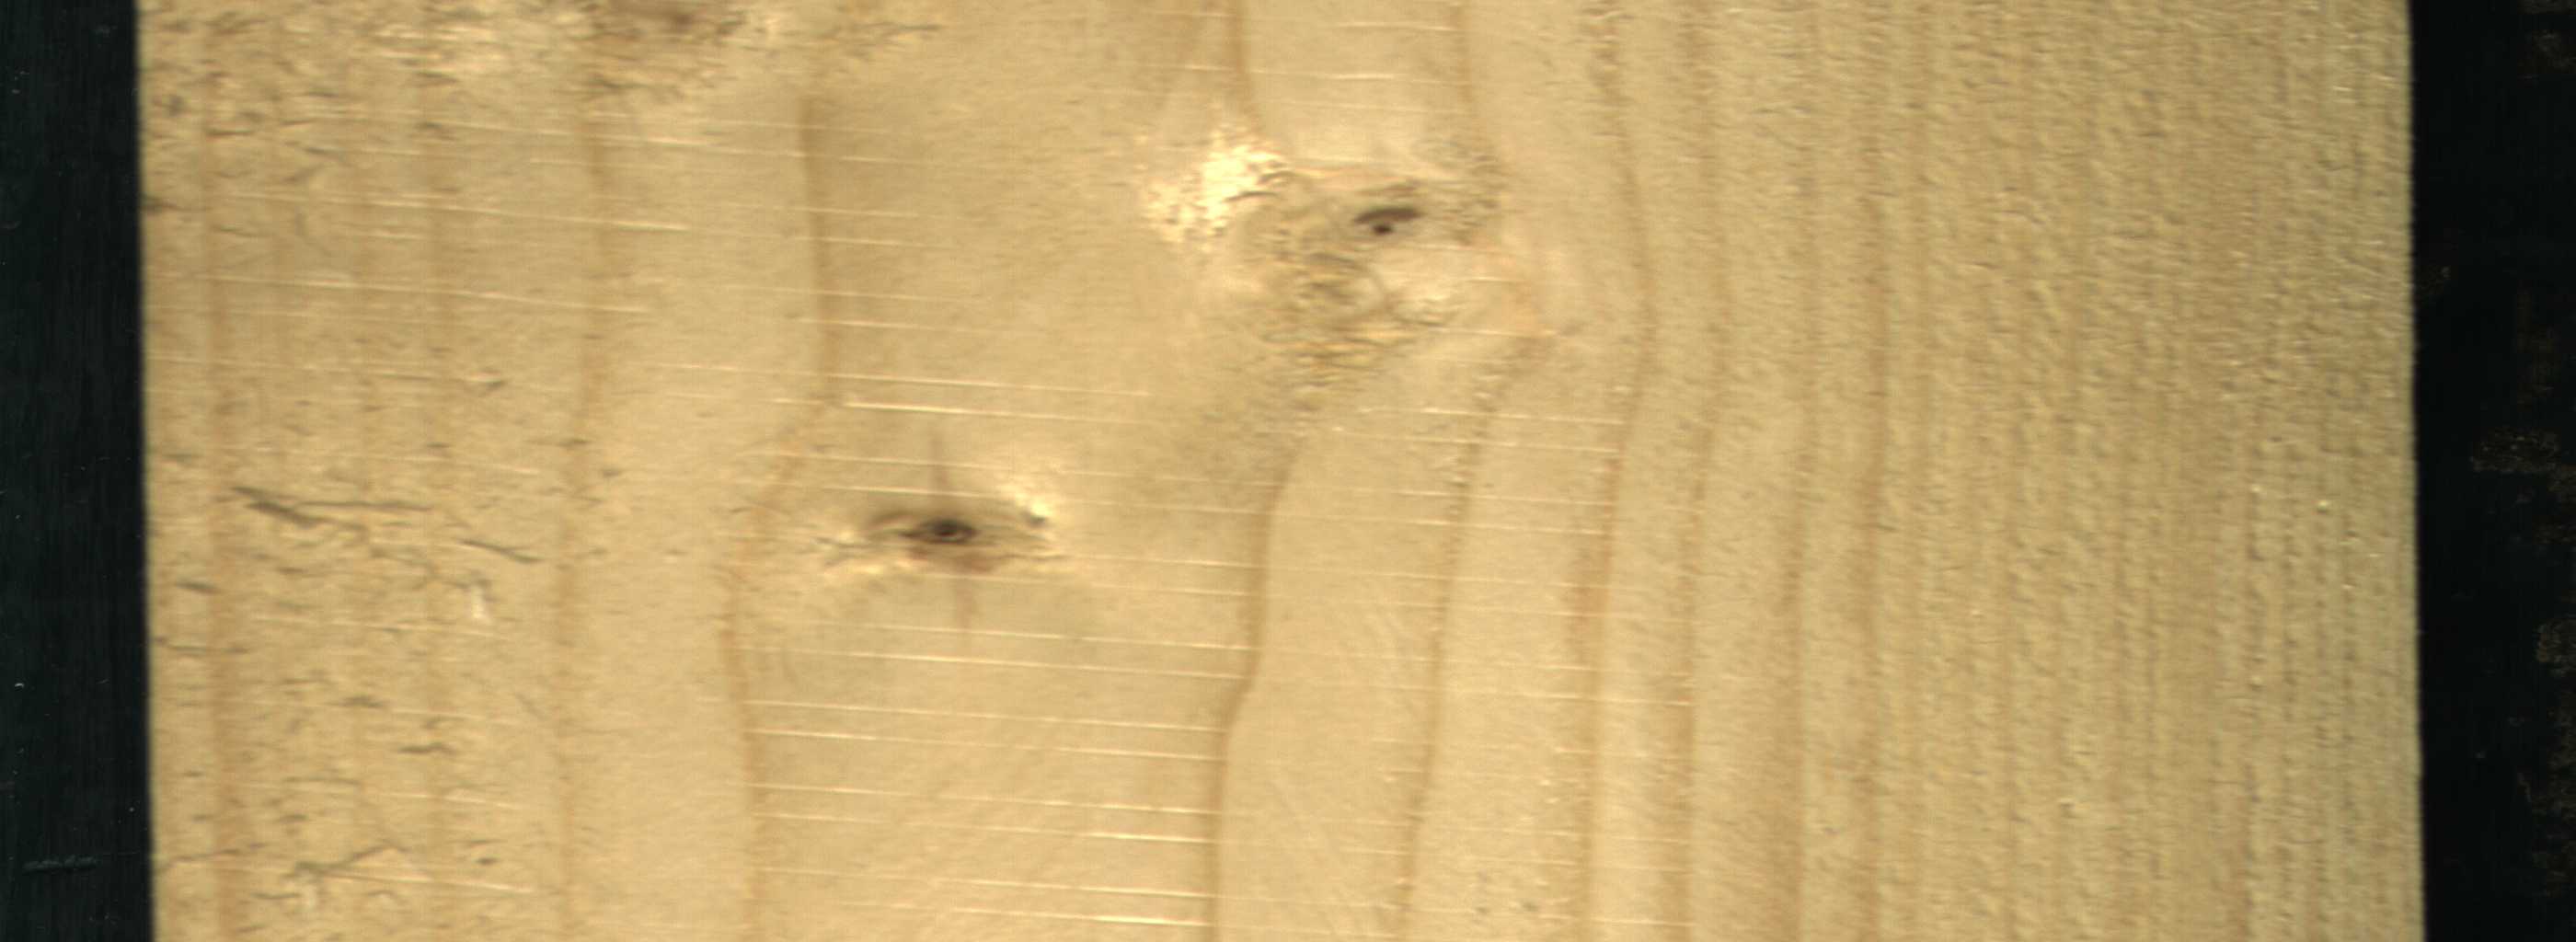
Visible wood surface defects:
Live_Knot
Live_Knot